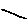
Label: line